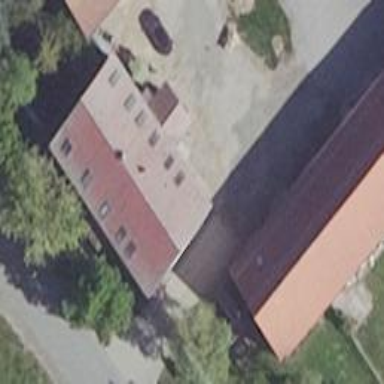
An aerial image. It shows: Residential building.